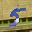
Label: 5